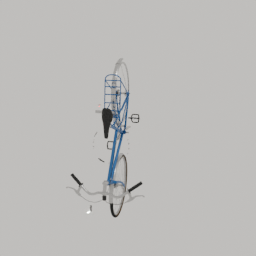
Label: mechanical